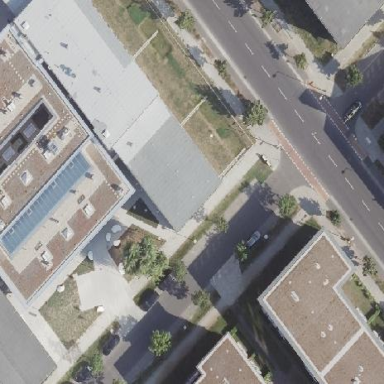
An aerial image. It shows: Part of building is shown in the image.